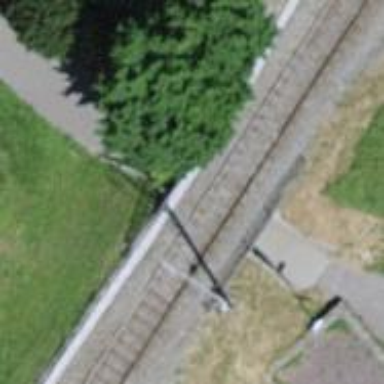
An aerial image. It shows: Railway bridge with electrified tracks and single rail.